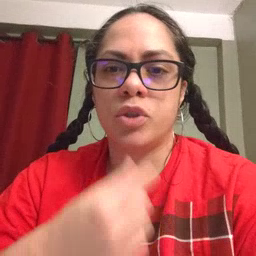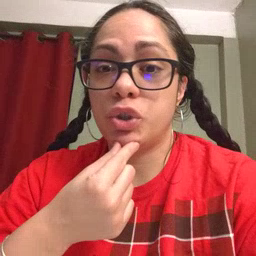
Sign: chin